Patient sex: M
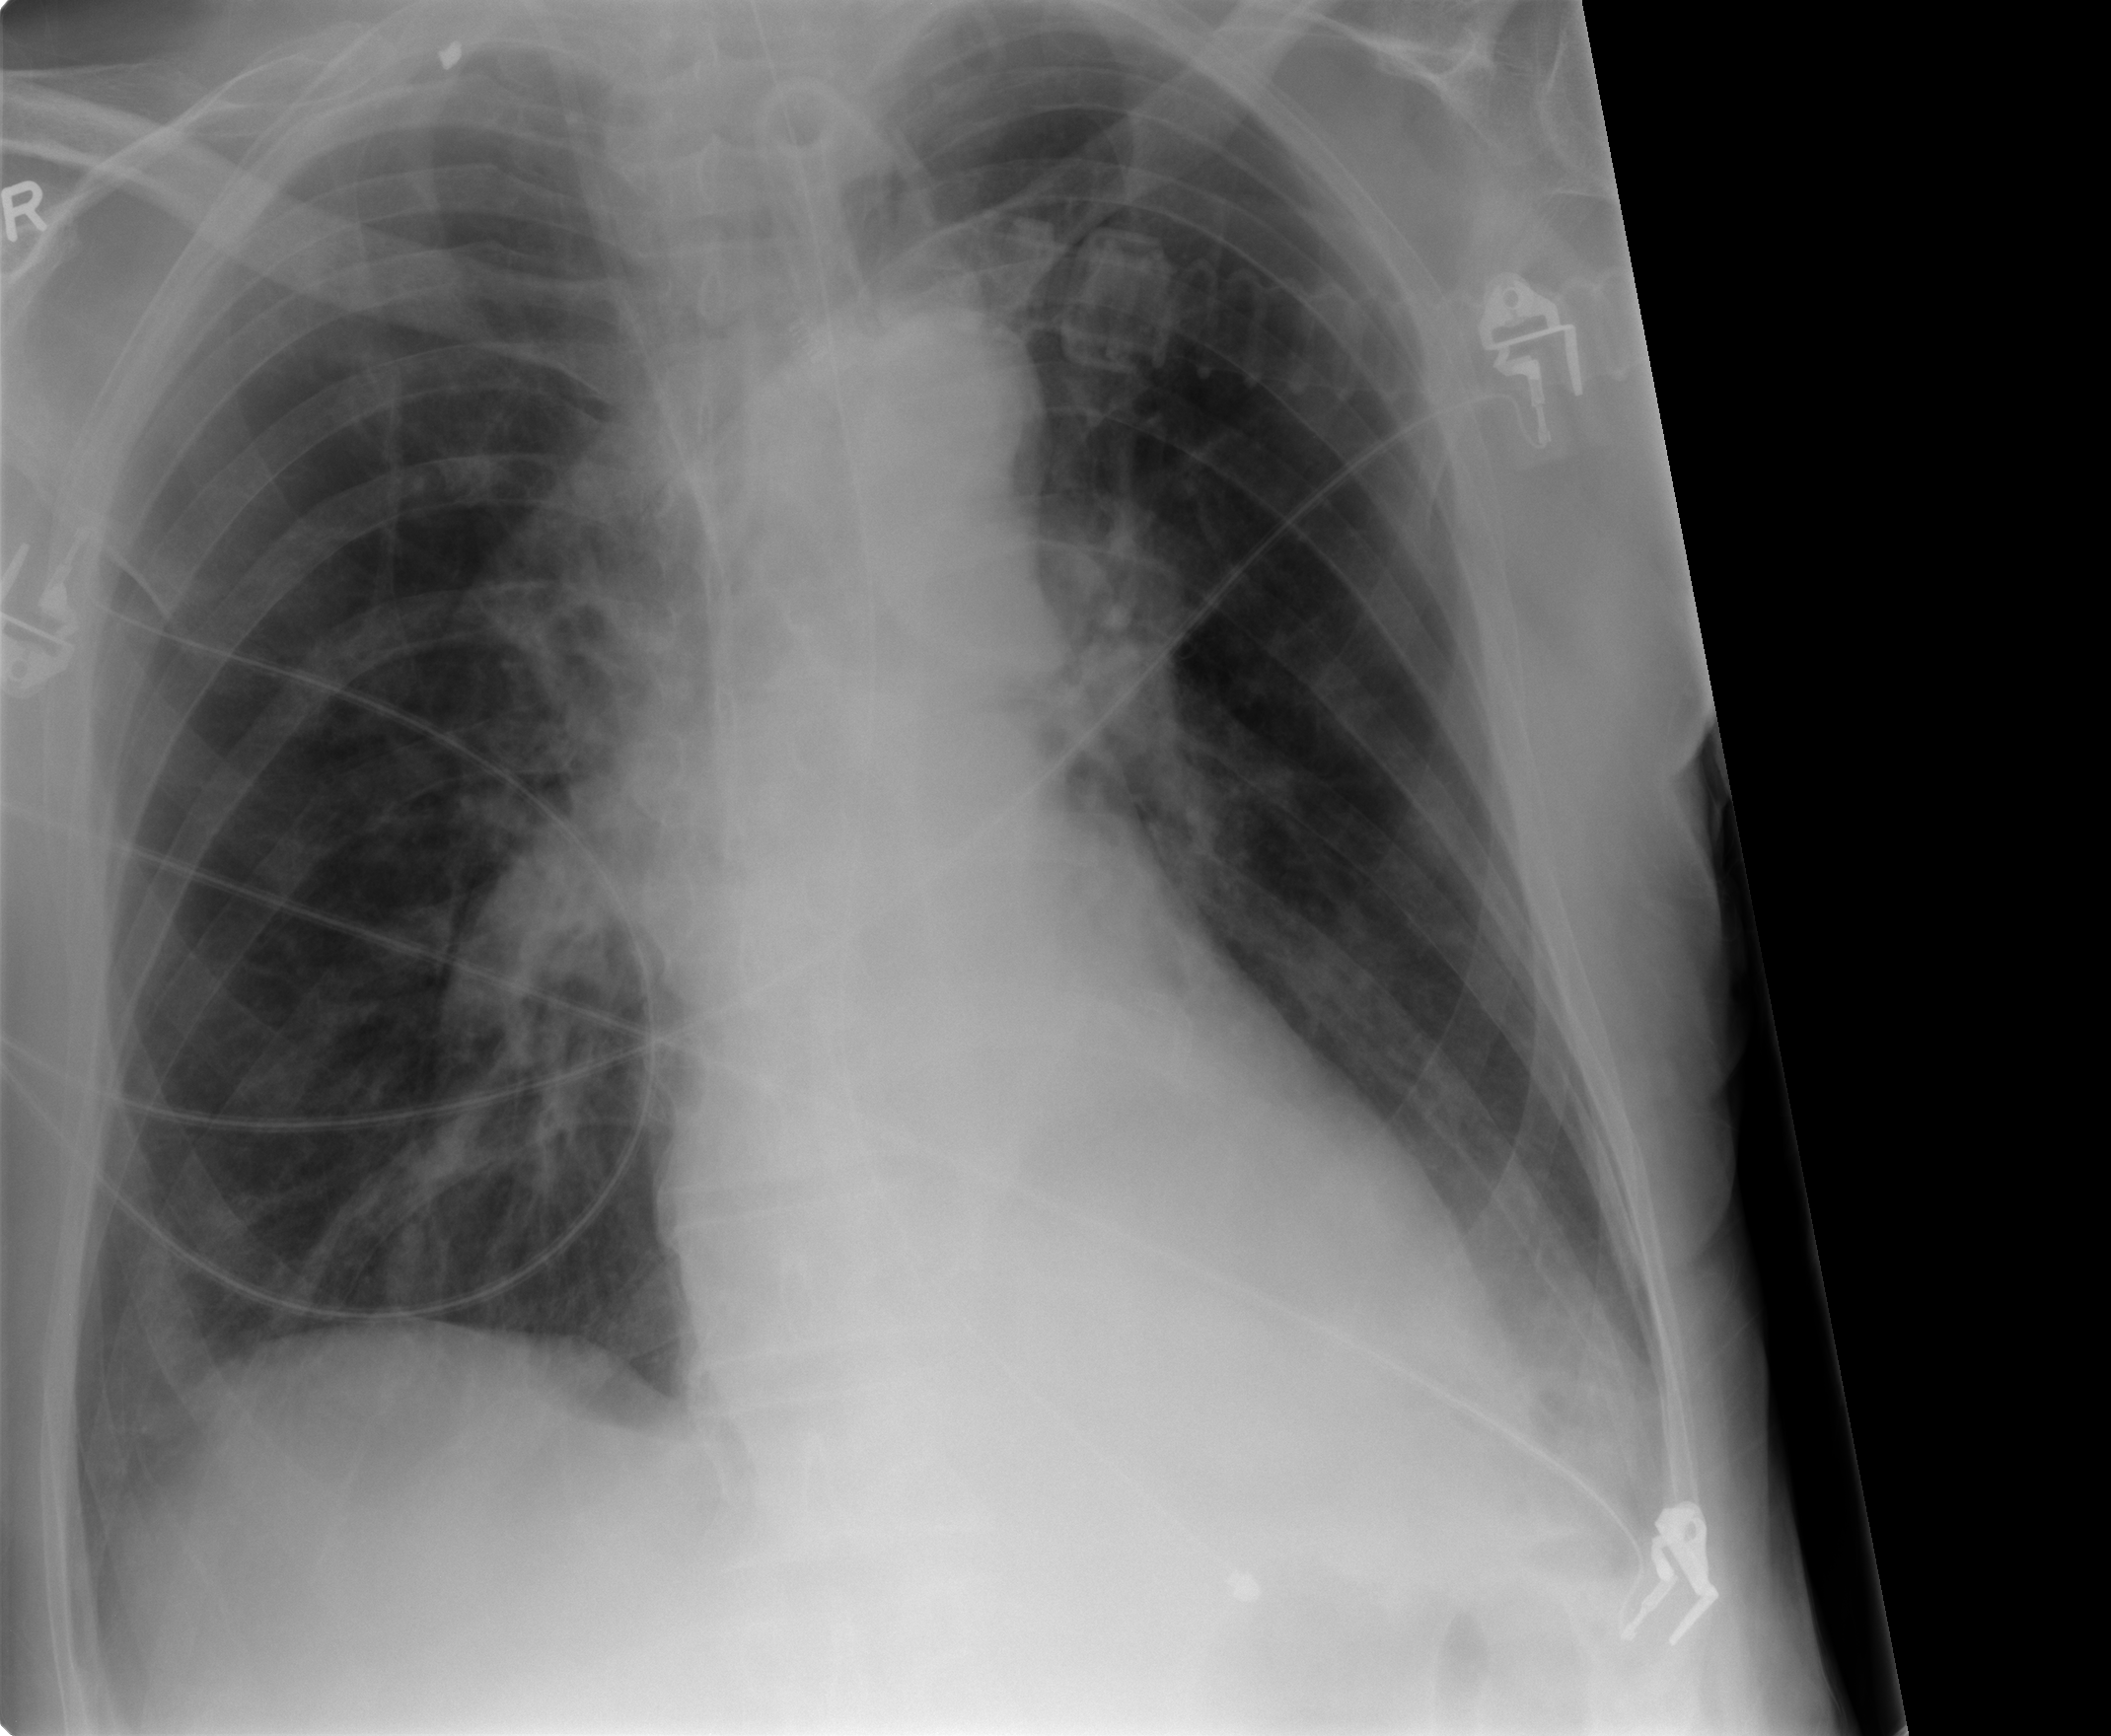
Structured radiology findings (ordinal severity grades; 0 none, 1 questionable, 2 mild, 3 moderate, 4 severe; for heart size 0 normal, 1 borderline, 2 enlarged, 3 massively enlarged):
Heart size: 2
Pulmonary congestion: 2
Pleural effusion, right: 1
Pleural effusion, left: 1
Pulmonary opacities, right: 0
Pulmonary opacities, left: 0
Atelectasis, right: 2
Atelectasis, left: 2